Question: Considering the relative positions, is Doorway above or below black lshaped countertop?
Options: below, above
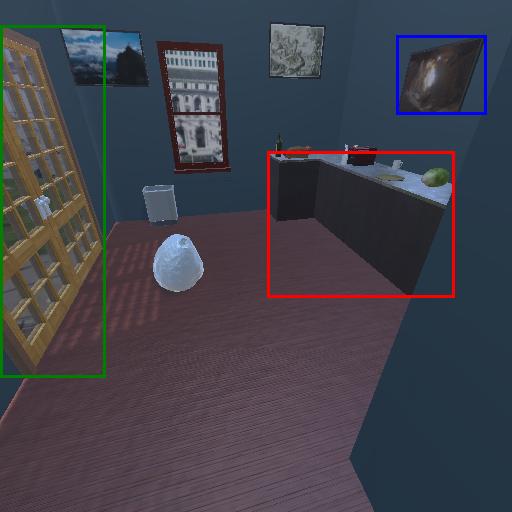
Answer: below